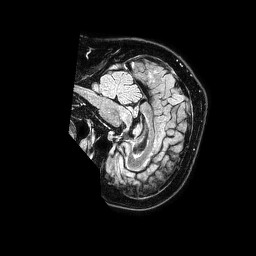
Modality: FLAIR
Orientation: sagittal
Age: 60
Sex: male
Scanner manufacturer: philips
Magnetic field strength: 1.5 T
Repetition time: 4.8 s
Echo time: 0.3 s